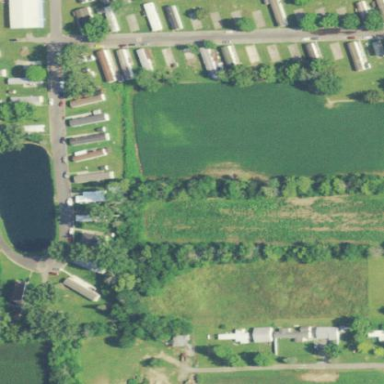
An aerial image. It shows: Residential area designated as trailer park.